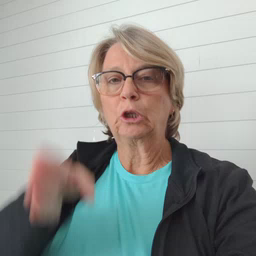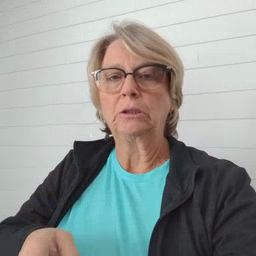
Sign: person